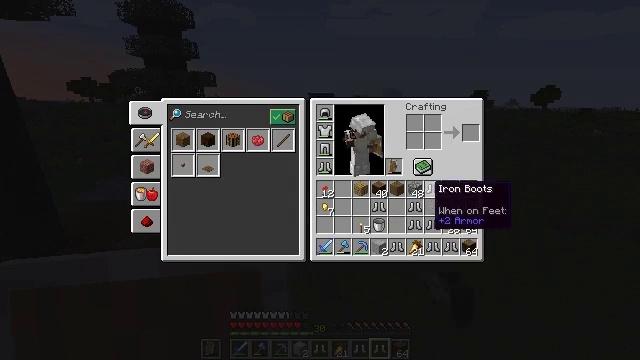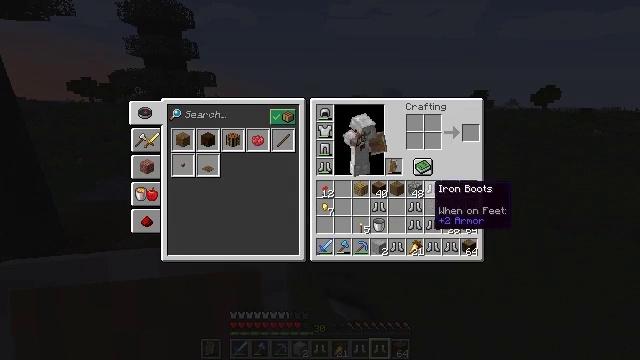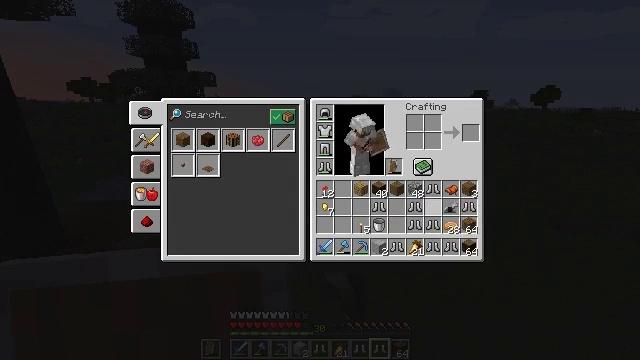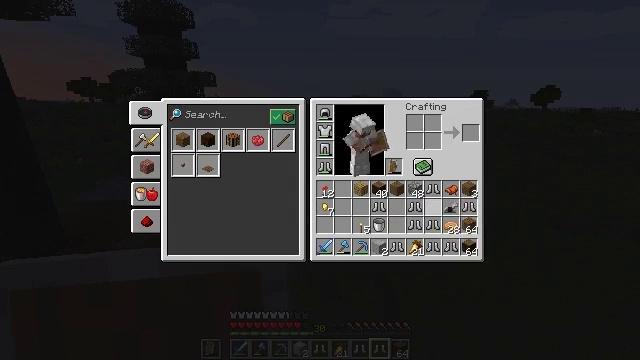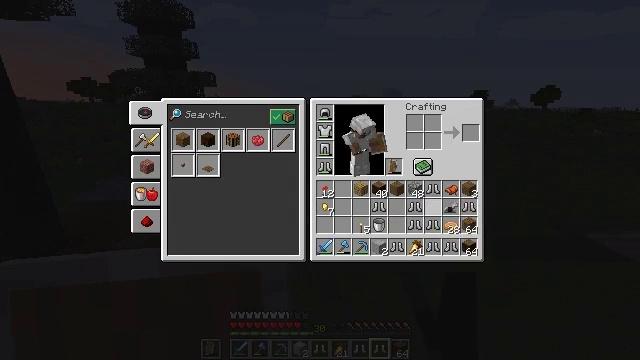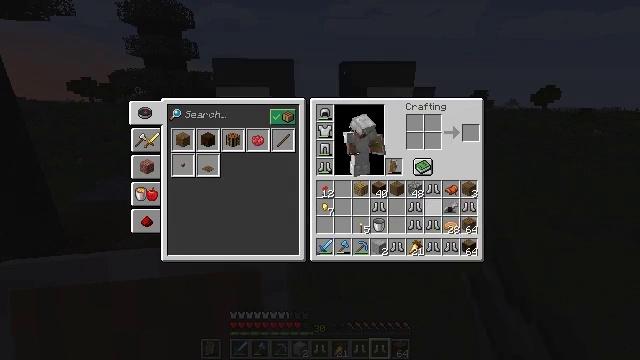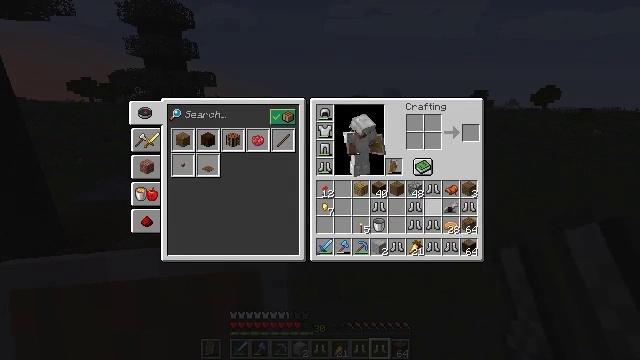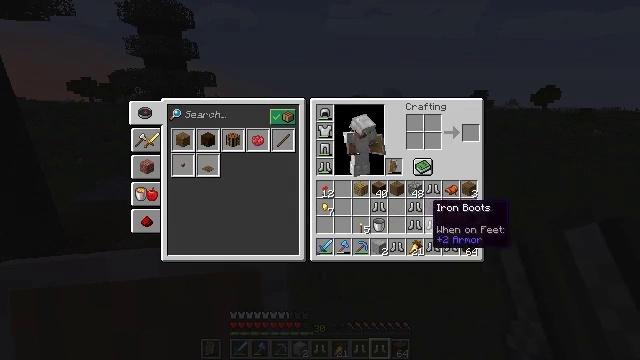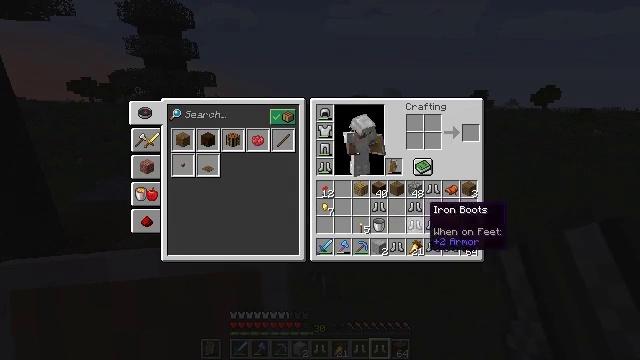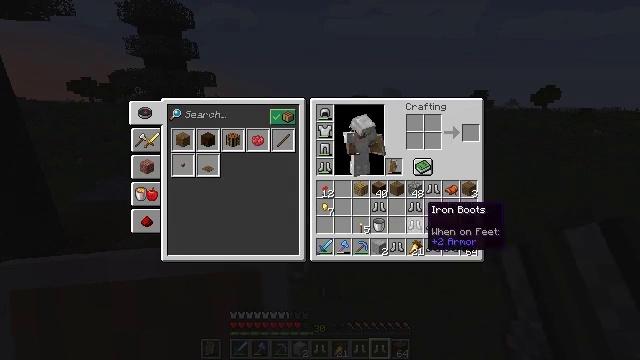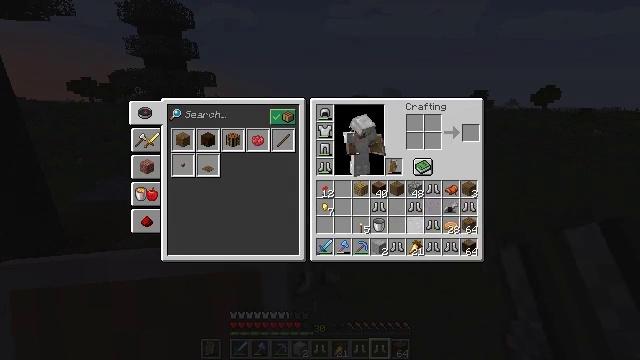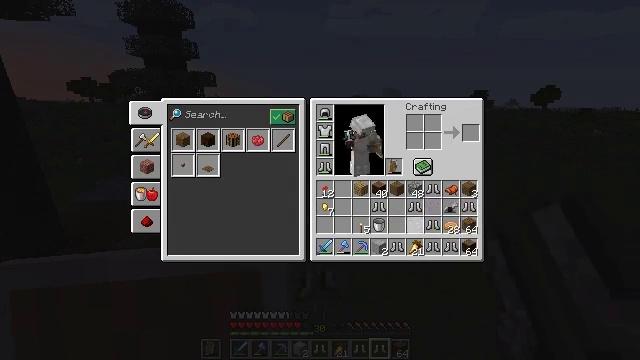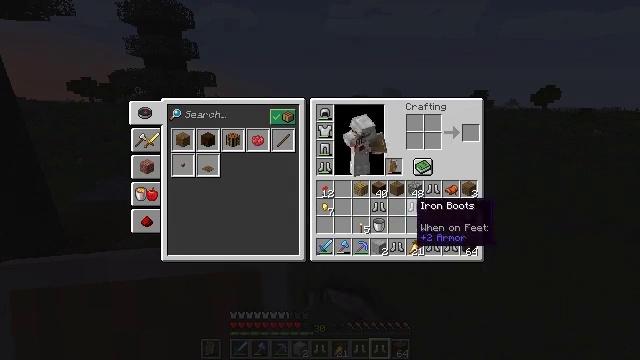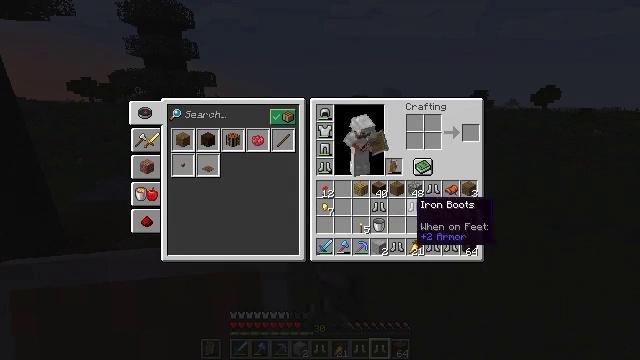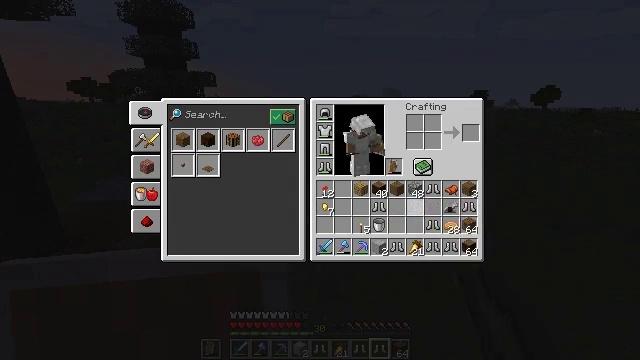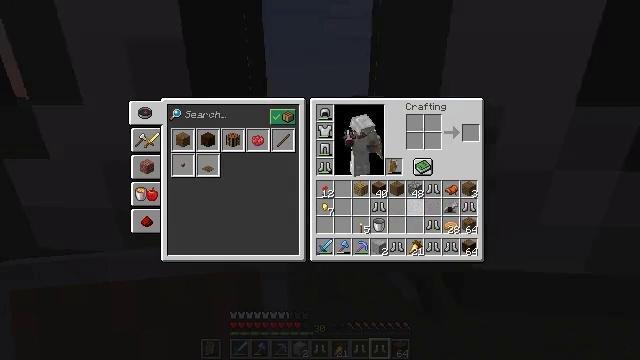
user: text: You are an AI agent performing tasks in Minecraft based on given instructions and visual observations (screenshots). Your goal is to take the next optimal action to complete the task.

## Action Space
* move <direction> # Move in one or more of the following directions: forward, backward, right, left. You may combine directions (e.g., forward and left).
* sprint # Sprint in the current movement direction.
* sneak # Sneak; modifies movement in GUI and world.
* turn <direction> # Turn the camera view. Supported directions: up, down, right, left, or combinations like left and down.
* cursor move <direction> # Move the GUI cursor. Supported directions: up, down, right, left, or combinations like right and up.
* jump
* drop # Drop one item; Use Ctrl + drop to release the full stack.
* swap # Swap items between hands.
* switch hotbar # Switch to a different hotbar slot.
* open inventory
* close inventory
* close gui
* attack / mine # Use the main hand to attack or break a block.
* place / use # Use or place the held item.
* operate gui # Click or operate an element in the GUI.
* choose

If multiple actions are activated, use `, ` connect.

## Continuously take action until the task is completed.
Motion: motion action
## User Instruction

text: Drop a pair of iron boots.
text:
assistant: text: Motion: sprint
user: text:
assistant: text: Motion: sprint
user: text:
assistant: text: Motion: sprint, drop
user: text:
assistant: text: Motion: sprint, drop
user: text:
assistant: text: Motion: sprint
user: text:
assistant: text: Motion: sprint, drop
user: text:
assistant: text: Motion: sprint, drop
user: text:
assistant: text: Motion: sprint, drop
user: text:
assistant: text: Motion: sprint
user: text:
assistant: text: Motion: sprint, drop
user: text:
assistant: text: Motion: sprint, drop
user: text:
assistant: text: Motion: sprint
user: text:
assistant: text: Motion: sprint
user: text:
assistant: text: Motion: sprint, drop
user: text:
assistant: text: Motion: sprint, drop
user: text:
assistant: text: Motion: sprint
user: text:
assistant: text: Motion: sprint, drop
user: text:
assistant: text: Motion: sprint, cursor move left, drop
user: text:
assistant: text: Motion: sprint, cursor move left, drop
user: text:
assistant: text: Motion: sprint
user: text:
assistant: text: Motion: sprint, drop
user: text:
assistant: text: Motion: sprint, drop
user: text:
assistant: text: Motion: sprint, drop
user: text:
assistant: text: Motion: sprint, cursor move right
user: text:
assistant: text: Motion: sprint, cursor move right, drop
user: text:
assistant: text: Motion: sprint, drop
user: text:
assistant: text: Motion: sprint
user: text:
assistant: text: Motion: sprint
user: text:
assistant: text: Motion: sprint, drop
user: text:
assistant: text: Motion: sprint, drop